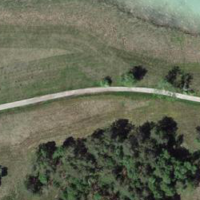
EUNIS habitat code: 16
Species observed at this site:
Corvus corone
Podiceps cristatus
Cyanistes caeruleus
Fulica atra
Alcedo atthis
Anas platyrhynchos
Larus canus
Aythya fuligula
Passer domesticus
Falco peregrinus
Aegithalos caudatus
Turdus merula
Chroicocephalus ridibundus
Filipendula ulmaria
Phalacrocorax carbo
Gallinula chloropus
Cygnus olor
Ardea alba
Parus major
Erithacus rubecula
Mergus merganser
Milvus milvus
Pica pica
Garrulus glandarius